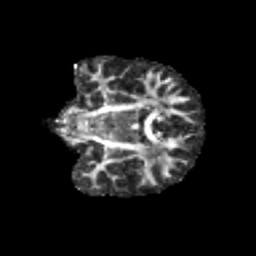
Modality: FA
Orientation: coronal
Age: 11
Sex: male
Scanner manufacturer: siemens
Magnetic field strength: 3 T
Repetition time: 3.8 s
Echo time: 0.07 s